This plot shows a bearing's acceleration signal over time (raw waveform). Classify the bearing condition as one of: normal, inner_race, outer_race, ball.
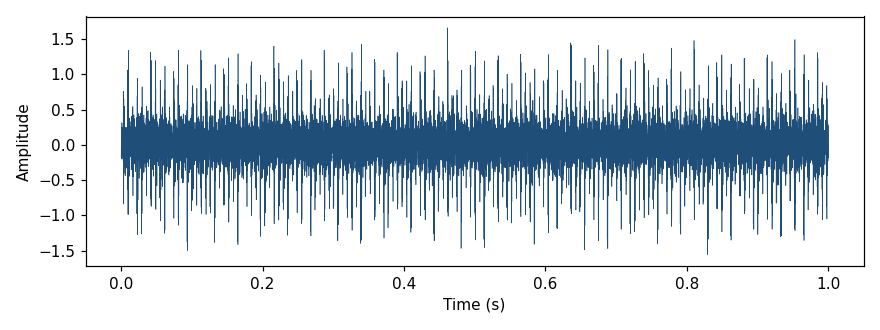
Answer: inner_race